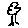
Label: tree